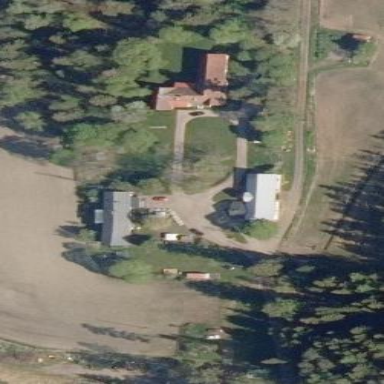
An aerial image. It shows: Farmyard area.